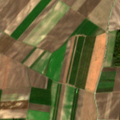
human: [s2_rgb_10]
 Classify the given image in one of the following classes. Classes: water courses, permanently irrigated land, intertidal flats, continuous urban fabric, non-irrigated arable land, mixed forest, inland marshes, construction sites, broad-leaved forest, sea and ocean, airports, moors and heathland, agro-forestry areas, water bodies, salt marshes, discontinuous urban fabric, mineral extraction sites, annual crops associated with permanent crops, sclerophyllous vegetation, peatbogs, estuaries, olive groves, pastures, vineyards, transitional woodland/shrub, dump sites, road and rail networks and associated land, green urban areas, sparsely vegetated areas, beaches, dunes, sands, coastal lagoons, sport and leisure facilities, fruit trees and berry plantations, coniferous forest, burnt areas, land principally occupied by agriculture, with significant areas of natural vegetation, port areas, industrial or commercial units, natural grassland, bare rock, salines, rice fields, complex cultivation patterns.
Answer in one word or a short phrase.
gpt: discontinuous urban fabric, non-irrigated arable land